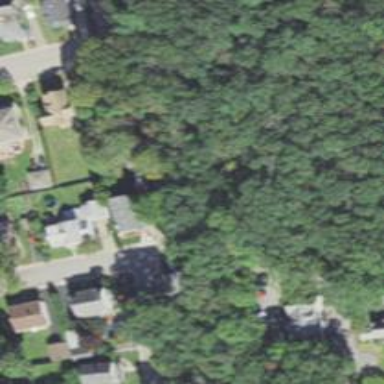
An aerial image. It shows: Residential driveway.